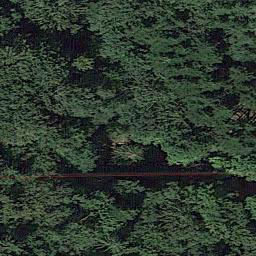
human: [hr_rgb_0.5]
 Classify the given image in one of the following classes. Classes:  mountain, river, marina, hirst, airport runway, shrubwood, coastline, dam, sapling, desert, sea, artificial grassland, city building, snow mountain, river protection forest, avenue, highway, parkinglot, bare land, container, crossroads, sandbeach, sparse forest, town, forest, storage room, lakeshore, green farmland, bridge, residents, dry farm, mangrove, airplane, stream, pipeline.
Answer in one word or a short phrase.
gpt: forest